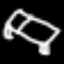
Label: bed